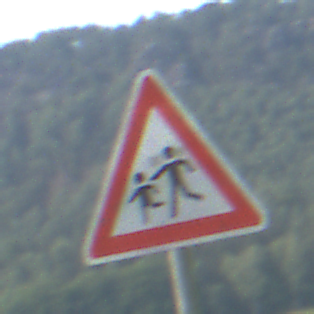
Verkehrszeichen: KinderRechts
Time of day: SunriseSunset
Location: Outdoor (Nature)
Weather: PartlyCloudy
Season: NotSpecified
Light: Natural